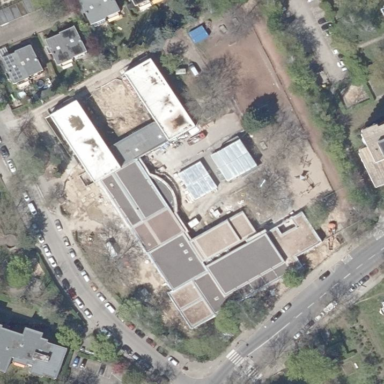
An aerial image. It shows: School.